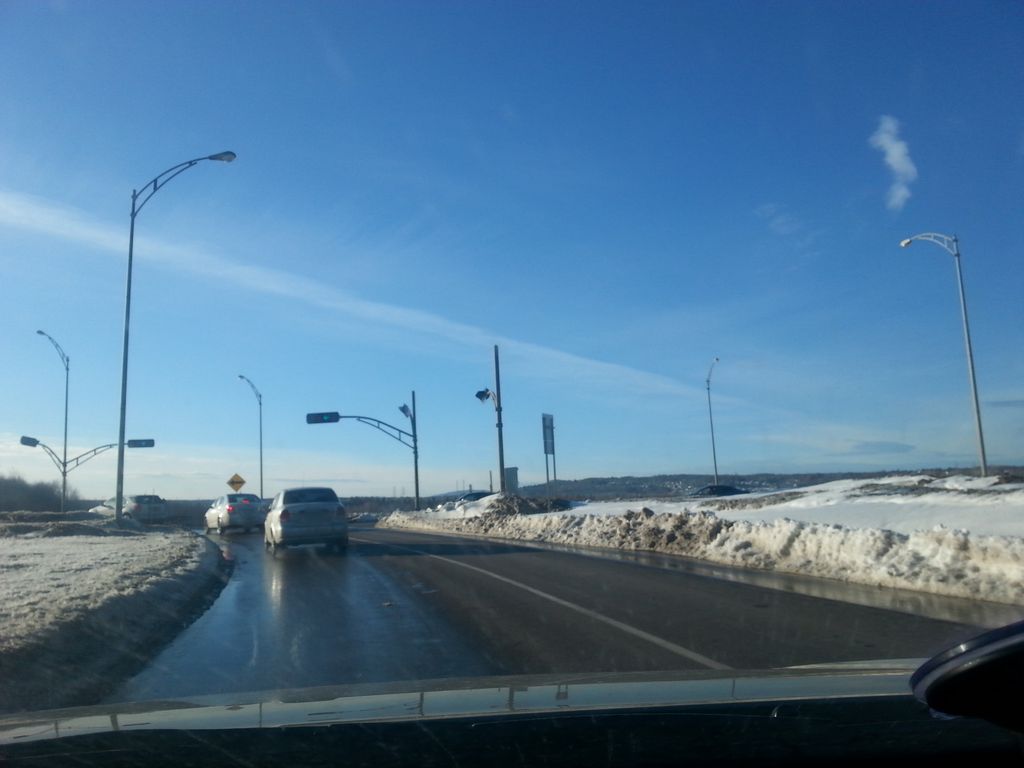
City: quebec_city